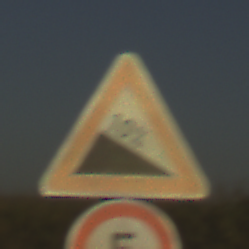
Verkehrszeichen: Gefaelle10
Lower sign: Geschwindigkeit5
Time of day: SunriseSunset
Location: Outdoor (RoadRail)
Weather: Clear
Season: NotSpecified
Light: Natural